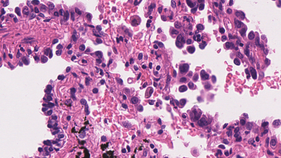
Tumor epithelial tissue: yes
Tumor-associated stroma tissue: yes
Normal tissue: no